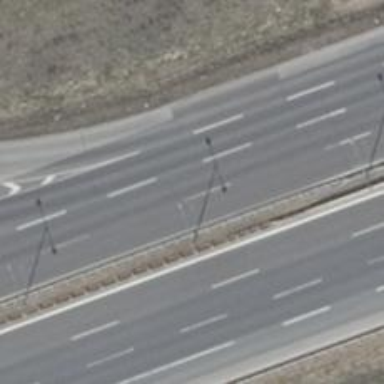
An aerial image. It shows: Asphalt road classified as trunk highway.